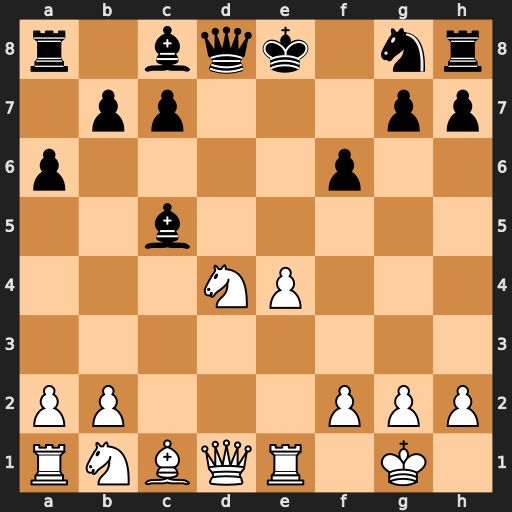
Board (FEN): r1bqk1nr/1pp3pp/p4p2/2b5/3NP3/8/PP3PPP/RNBQR1K1
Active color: w
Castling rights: kq
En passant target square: -
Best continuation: Qh5+ Kf8 Qxc5+